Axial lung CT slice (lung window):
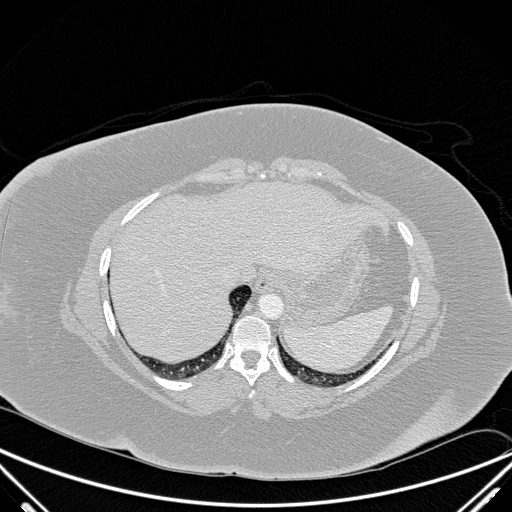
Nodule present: no